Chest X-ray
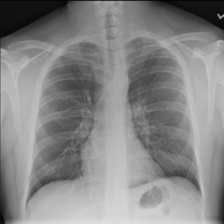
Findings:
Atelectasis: negative
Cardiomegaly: negative
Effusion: negative
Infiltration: negative
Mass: negative
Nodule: negative
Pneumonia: negative
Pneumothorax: negative
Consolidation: negative
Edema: negative
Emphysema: negative
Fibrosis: negative
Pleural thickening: negative
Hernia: negative